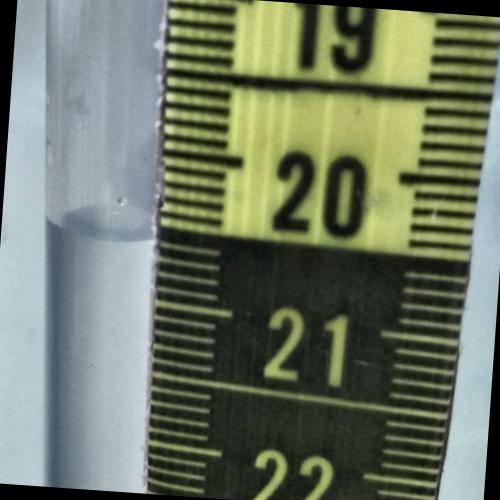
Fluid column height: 20.6 cm